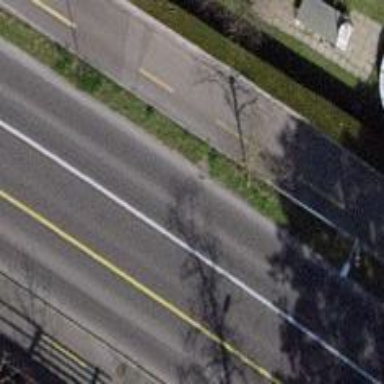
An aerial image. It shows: Avenue lined with trees.